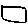
Label: square